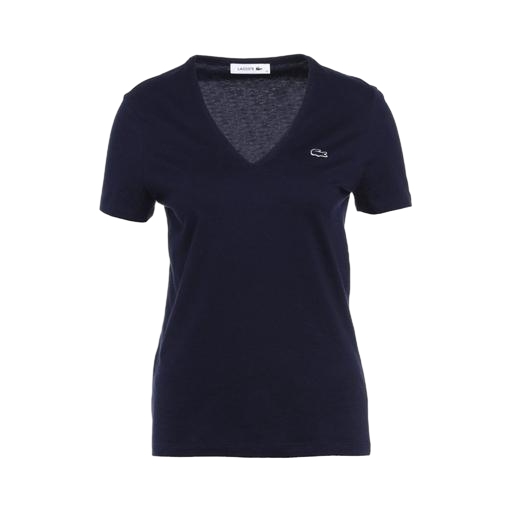
blue classic v-neck tee, blue v-neck t-shirt, blue pima v-neck tee, white background